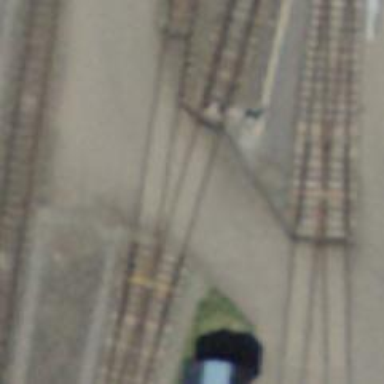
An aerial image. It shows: Railway yard with one track.